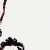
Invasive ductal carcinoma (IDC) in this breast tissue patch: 0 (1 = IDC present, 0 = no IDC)